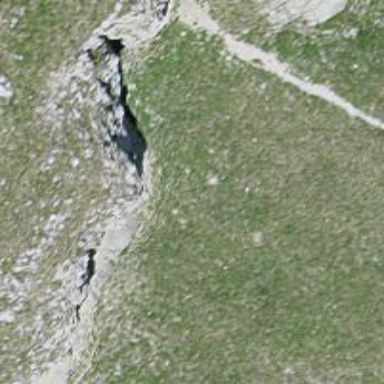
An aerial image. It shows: Cliff in nature.